Question: I have successfully done this before but now after running the program numerous times the failure comes at the screenshot is too fast. And it won't take the correct image it takes it as the jframe is fading in.
So basically I'm trying to capture the image of the Jpanels inside the JFrame but in the process of doing this by calling it out of an excel macro the image captured turns out to be the one above instead of the image I need.
'''
import java.io.*;
import javax.swing.*;
import java.awt.event.*;
import javax.imageio.ImageIO;
import java.awt.image.BufferedImage;
public class TimeTableGraphicsRunner extends JFrame
{
public TimeTableGraphicsRunner()
{
getContentPane().setLayout(new BoxLayout(getContentPane(),BoxLayout.Y_AXIS));
}
public void load(TimeTablePanel pan)
{
pan.setTitle(x.getTitle(TimeTable.titleCount));
getContentPane().add(pan);
}
public void run()throws Exception
{
System.out.println("Creating image in panel");
//setSize(TimeTable.width,TimeTable.height);
getContentPane().setPreferredSize(new java.awt.Dimension(TimeTable.width,TimeTable.height));
pack();
setVisible(true);
System.out.println("Image is in panel");
grabScreenShot();
System.out.println("Cleaning up");
setVisible(false);
System.out.println("Finished");
System.exit(0);
}
private void grabScreenShot() throws Exception
{
BufferedImage image = (BufferedImage)createImage(getContentPane().getSize().width,getContentPane().getSize().height);
getContentPane().paint(image.getGraphics());
try{
ImageIO.write(image, "png", new File("C:\Users\"+TimeTable.user+"\AppData\TimeLineMacroProgram\TimeLine.png"));
System.out.println("Image was created");
}
catch (IOException e){
System.out.println("Had trouble writing the image.");
throw e;
}
}
}
'''
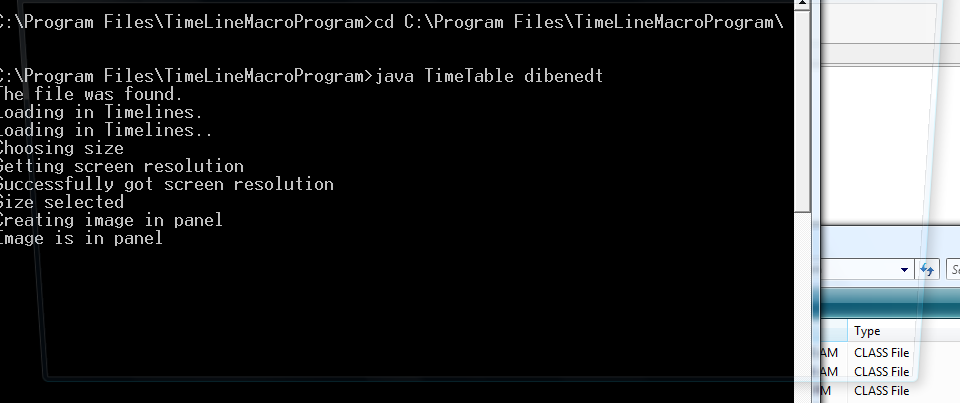
Answer: It takes time for the operating system to construct and display the frame. Thus the screenshot action is being executed before the frame can be fully displayed.
You can get around it in a couple of ways. The best is probably to use a ComponentListener.
'''
public class TimeTableGraphicsRunner extends JFrame implements ComponentListener
{
public TimeTableGraphicsRunner()
{
addComponentListener(this);
... snip
}
... snip
public void componentShown(ComponentEvent e) {
grabScreenShot();
System.out.println("Cleaning up");
setVisible(false);
System.out.println("Finished");
System.exit(0);
}
}
'''